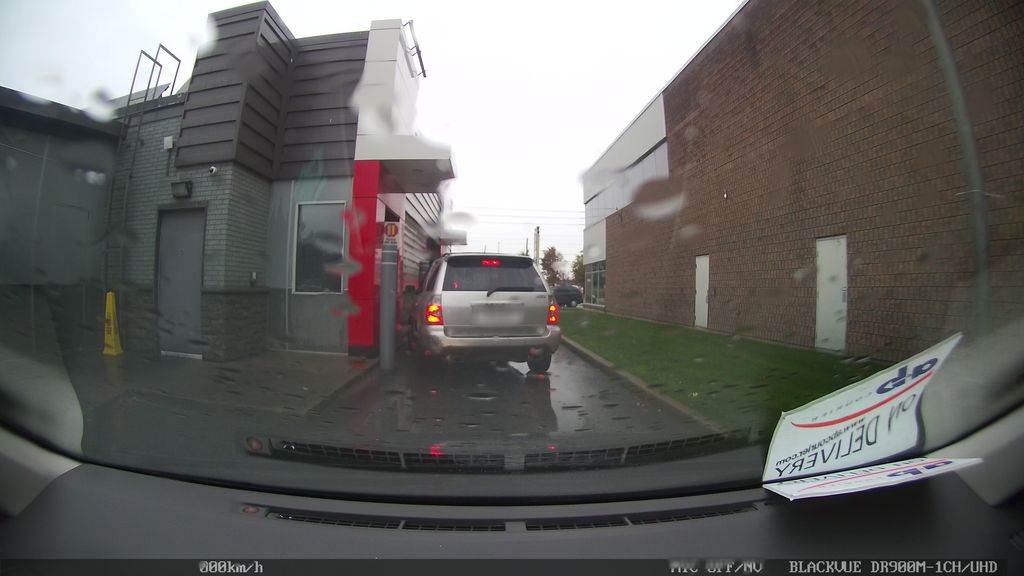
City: toronto